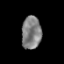
Tissue: prostate
Cell type: T cells
Senescence score: 0.3351
Nuclear area (px): 623
Mean DAPI intensity: 129.016